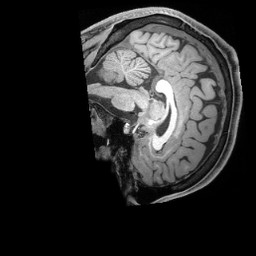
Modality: T1w
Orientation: sagittal
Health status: healthy
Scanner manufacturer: siemens
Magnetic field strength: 3 T
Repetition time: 2.4 s
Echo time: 0.00201 s